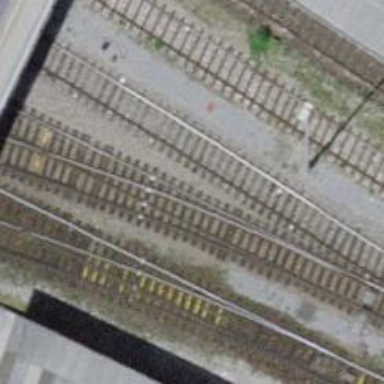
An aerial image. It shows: Single track railway in yard.